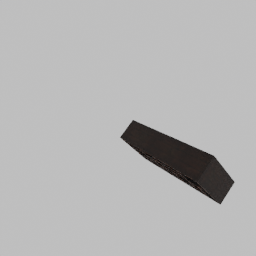
Label: furniture